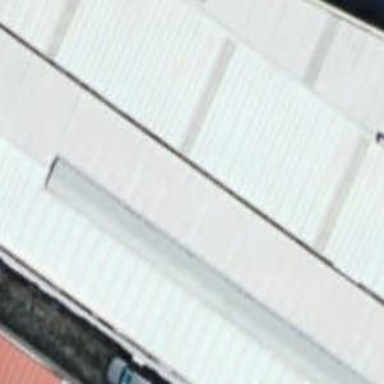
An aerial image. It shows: Warehouse building.